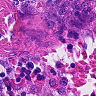
Metastatic tissue present: no